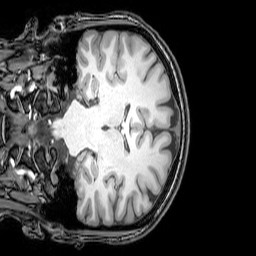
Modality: T1w
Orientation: coronal
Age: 24
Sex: female
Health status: healthy
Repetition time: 0.081 s
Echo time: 0.037 s